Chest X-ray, AP view. Patient: 61 years old, sex F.
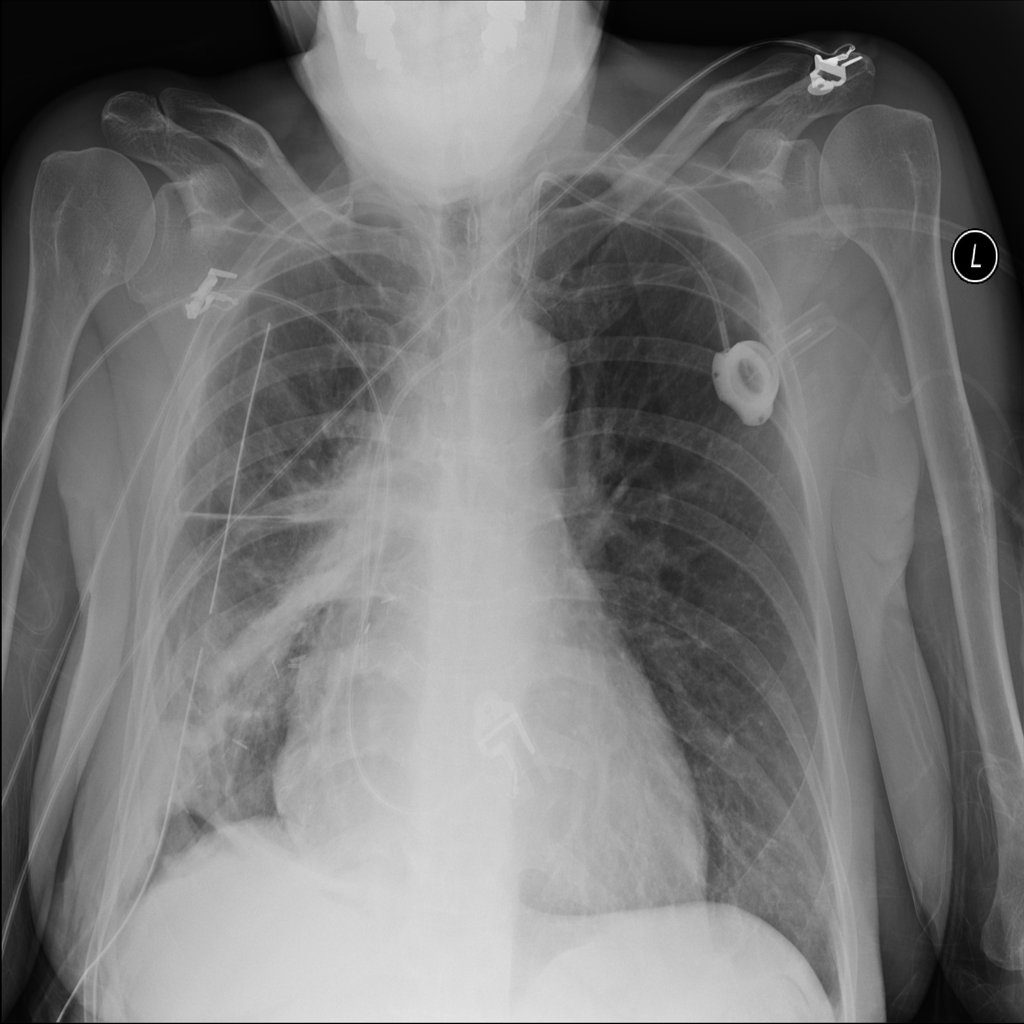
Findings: No Finding